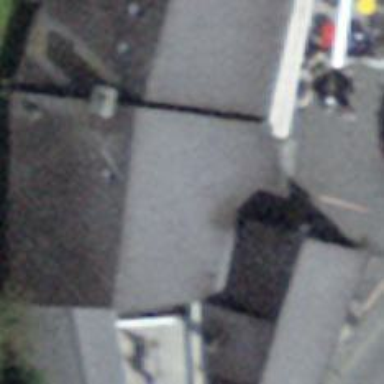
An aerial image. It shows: Convenience shop.